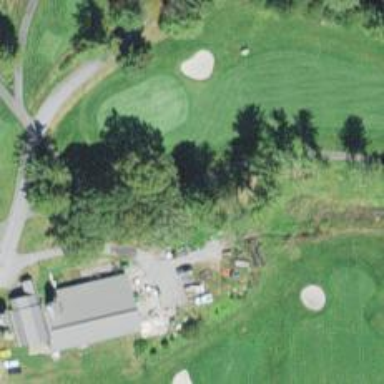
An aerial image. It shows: Path for golf carts.